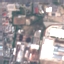
Land use / land cover: Industrial